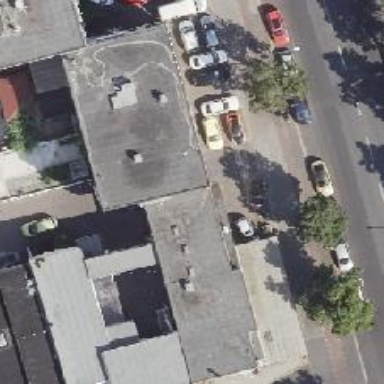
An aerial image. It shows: Car shop.